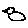
Label: bird